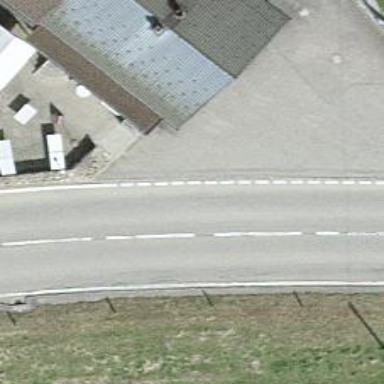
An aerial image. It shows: Secondary road with asphalt surface.